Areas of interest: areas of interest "Car Dealership"
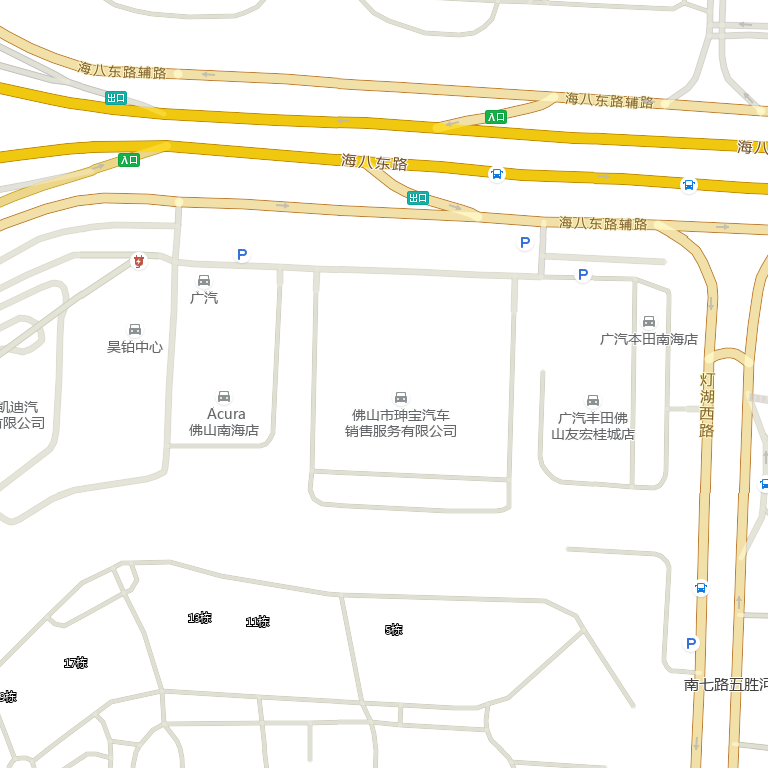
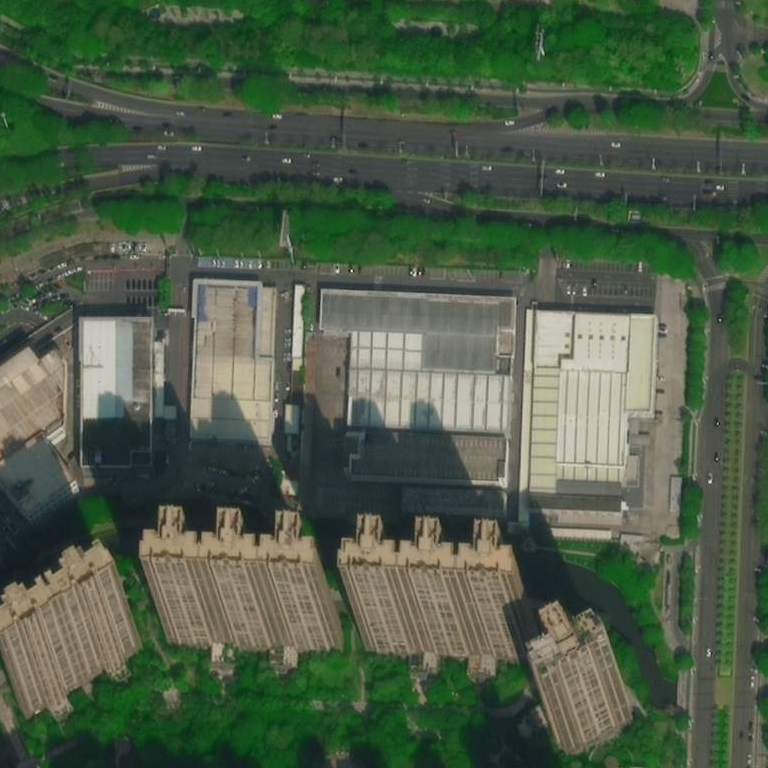